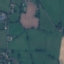
Land use / land cover: Pasture